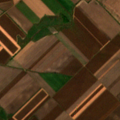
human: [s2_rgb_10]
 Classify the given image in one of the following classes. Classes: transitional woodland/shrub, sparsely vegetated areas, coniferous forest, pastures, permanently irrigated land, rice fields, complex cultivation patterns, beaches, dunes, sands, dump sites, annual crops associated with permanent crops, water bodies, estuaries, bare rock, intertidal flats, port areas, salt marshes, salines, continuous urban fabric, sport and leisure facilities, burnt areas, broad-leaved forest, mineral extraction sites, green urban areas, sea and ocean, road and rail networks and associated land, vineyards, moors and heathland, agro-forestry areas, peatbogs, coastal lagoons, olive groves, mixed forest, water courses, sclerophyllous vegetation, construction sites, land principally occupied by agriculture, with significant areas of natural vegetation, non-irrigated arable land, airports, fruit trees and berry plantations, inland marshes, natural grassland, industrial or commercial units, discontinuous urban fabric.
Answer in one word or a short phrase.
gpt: non-irrigated arable land